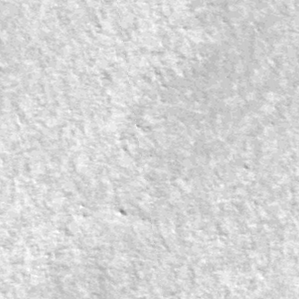
Label: frost